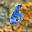
Label: 6